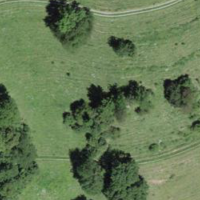
EUNIS habitat code: 24
Species observed at this site:
Primula veris